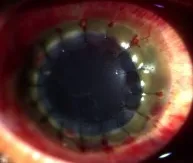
Postoperative day 3 slitlamp examination of the right eye.
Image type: ophthalmic_imaging (slit_lamp_photograph)